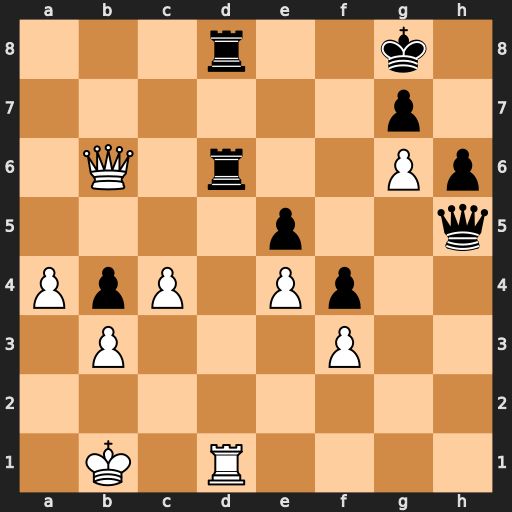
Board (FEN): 3r2k1/6p1/1Q1r2Pp/4p2q/PpP1Pp2/1P3P2/8/1K1R4
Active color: w
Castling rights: -
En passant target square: -
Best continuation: Qxd8+ Rxd8 Rxd8#